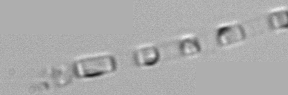
Label: Skeletonema